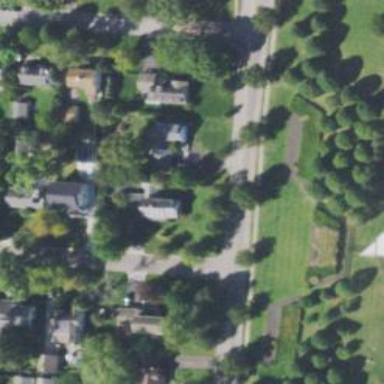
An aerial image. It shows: Residential driveway used as service road.